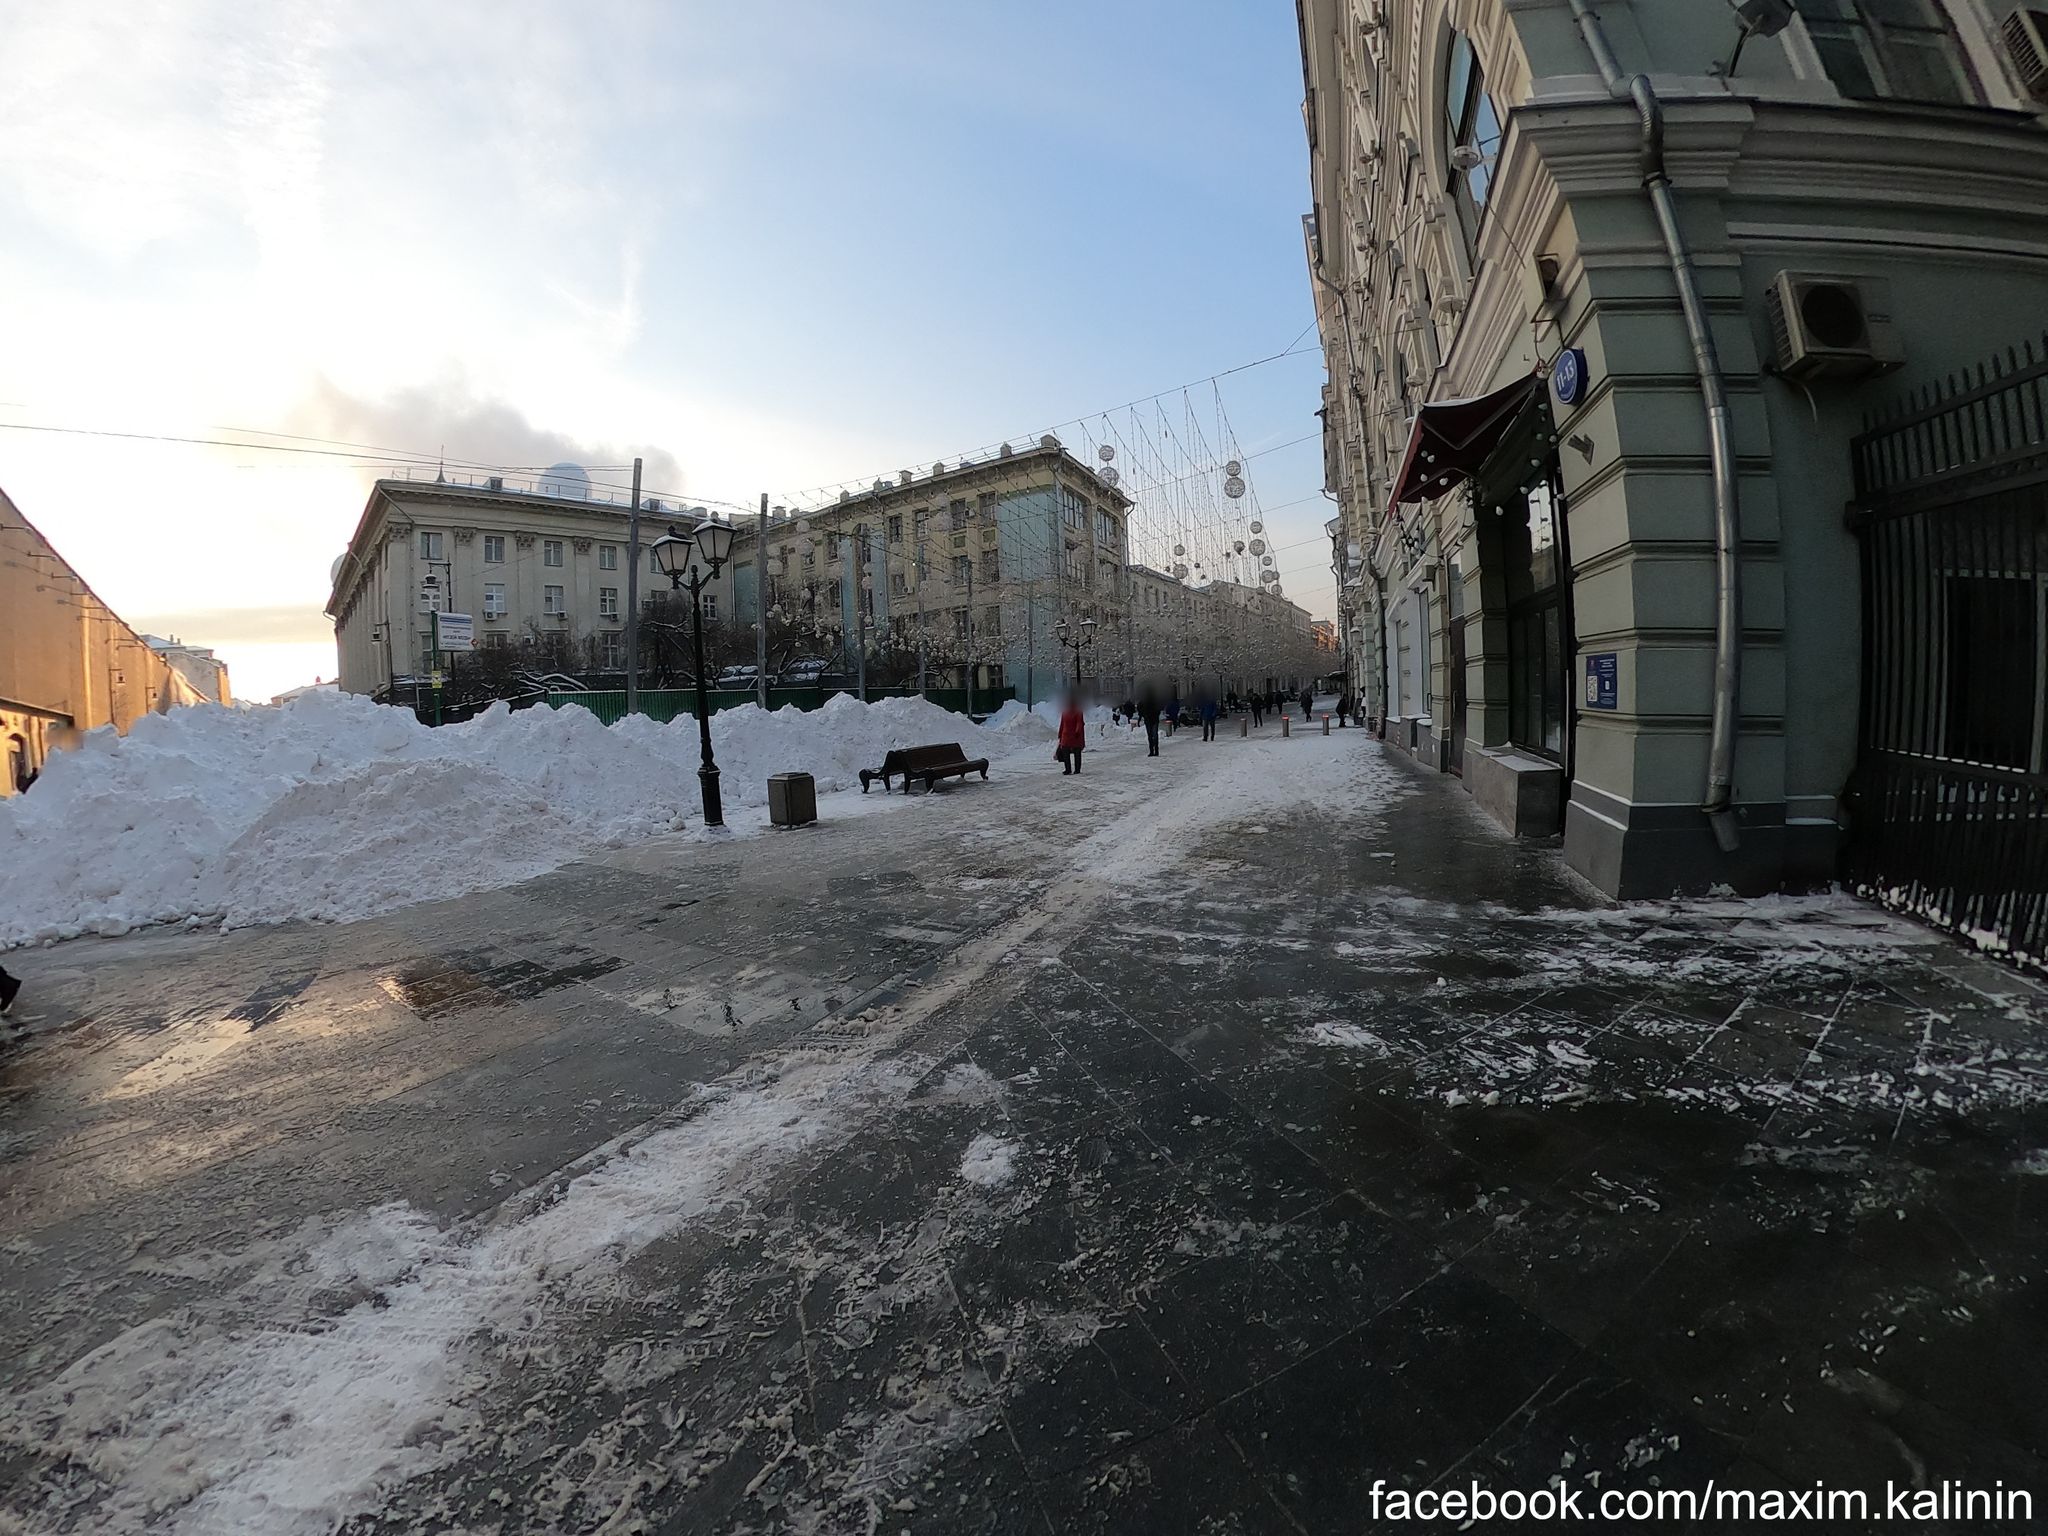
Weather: snowy
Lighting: day
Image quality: good
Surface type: walking surface
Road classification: unclassified, pedestrian
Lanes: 2
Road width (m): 3.5
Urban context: urban centre
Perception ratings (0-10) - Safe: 3.33, Lively: 6.3, Beautiful: 4.87, Boring: 7.08, Depressing: 6.65, Wealthy: 6.76